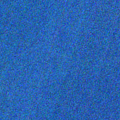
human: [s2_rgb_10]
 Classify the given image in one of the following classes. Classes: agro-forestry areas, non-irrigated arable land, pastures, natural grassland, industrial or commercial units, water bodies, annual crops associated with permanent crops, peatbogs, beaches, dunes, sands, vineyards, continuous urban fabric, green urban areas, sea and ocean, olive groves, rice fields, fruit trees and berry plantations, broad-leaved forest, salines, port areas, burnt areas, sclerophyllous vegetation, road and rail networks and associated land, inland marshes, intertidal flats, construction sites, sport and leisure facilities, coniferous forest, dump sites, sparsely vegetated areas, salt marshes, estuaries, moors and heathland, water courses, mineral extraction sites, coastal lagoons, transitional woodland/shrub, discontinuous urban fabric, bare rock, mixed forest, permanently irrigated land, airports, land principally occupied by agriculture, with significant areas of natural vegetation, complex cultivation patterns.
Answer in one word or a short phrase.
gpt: sea and ocean